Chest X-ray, PA view. Patient: 58 years old, sex M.
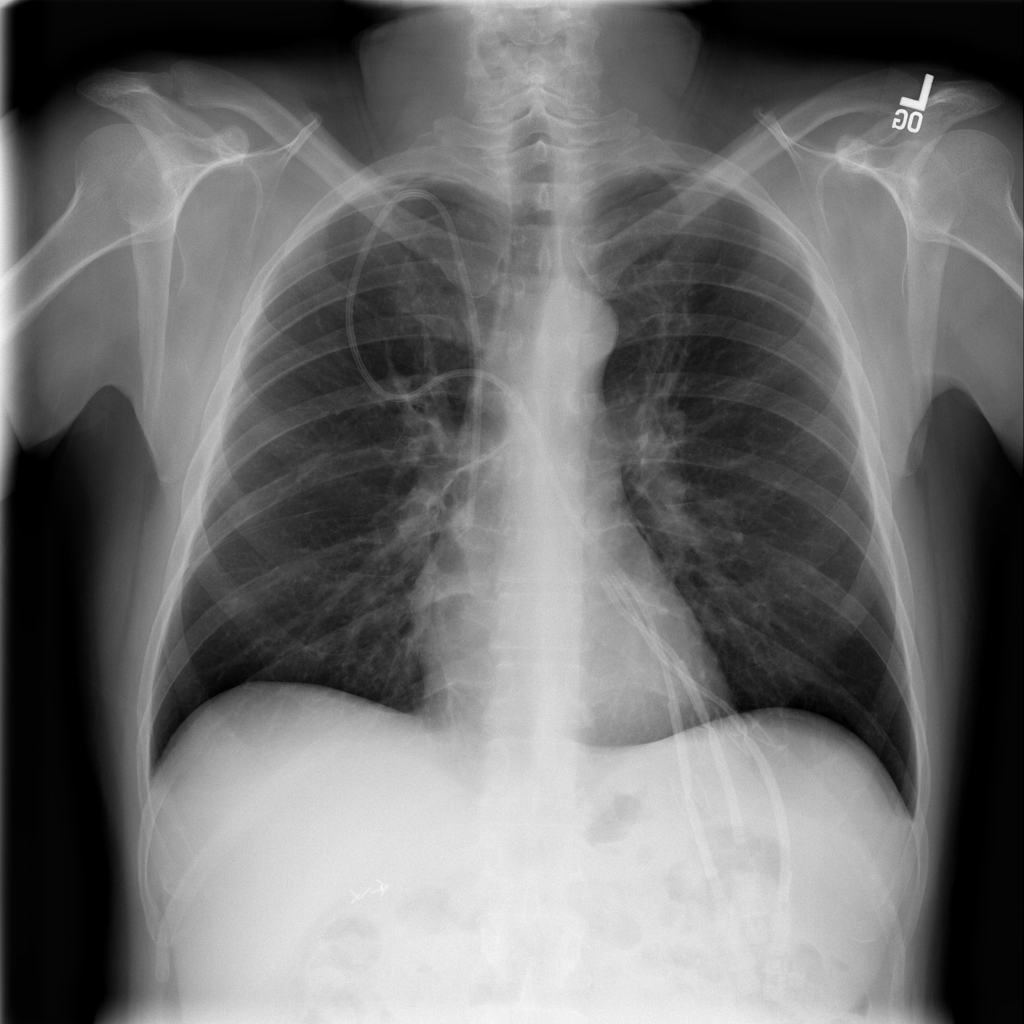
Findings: No Finding